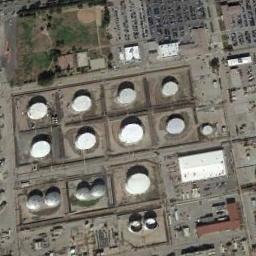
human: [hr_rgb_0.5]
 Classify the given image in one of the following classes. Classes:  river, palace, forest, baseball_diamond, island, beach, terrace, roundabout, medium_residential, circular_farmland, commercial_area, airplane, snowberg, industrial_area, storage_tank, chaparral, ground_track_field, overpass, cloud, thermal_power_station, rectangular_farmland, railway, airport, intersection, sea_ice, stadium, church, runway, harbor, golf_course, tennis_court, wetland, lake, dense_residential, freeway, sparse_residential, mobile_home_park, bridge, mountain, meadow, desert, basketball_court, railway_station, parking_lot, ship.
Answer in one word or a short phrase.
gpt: storage_tank